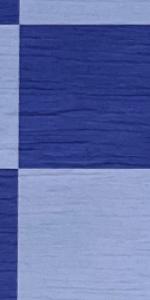
Label: Empty